Aerial crown-view tile of a tropical tree (Barro Colorado Island, Panama), acquired 20250616:
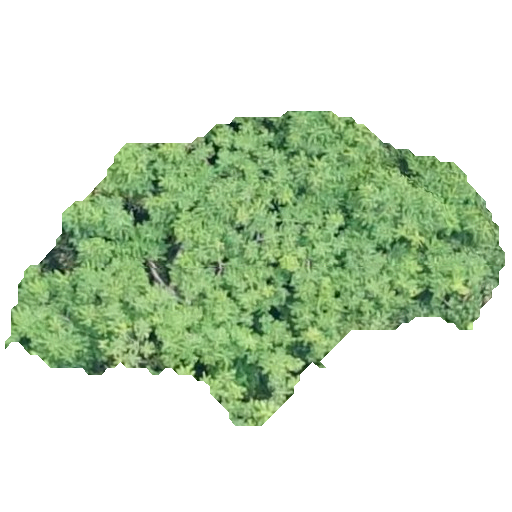
Species: Spondias radlkoferi
GBIF accepted scientific name: Spondias radlkoferi
Crown area: 141.186 m²